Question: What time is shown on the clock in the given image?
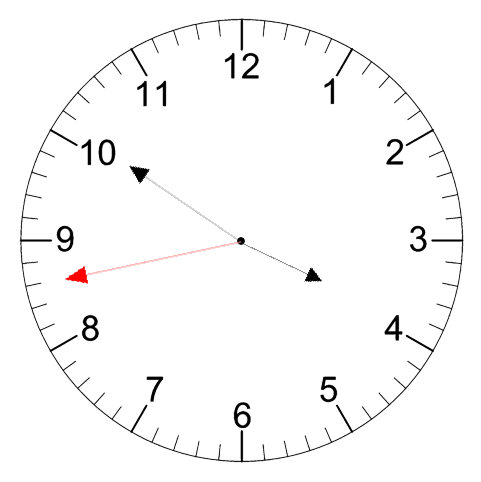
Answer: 03:50:43